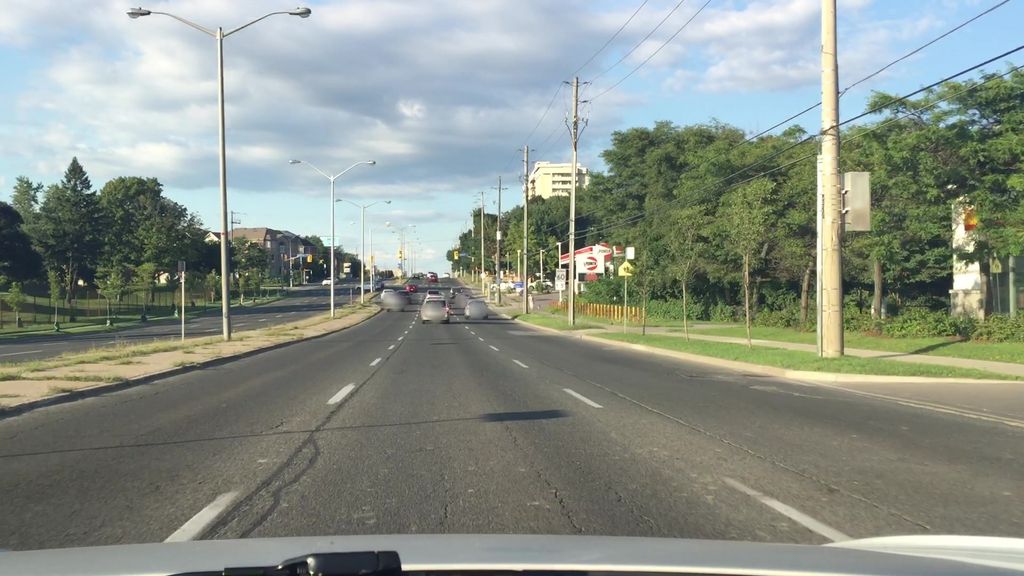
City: toronto